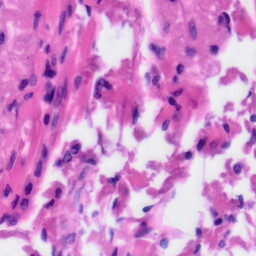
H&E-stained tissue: Tonsil